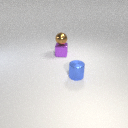
small blue metal cylinder to the right of small purple metal cube